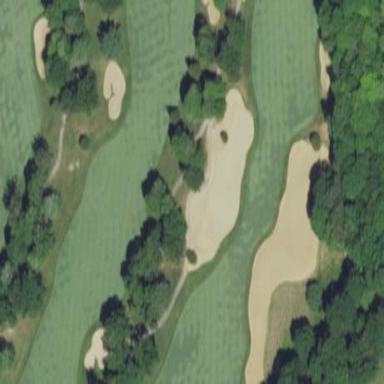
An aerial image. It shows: Golf fairway surrounded by grass.